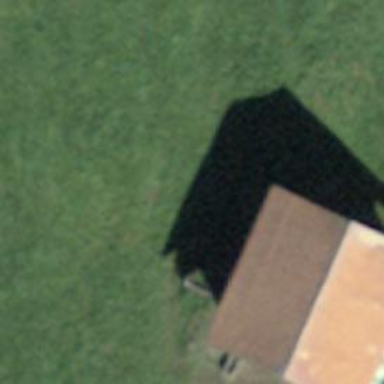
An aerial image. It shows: Rural barn.